You are looking at a signal-to-image encoding: consecutive vibration samples arranged as the rows of a grayscale square. Diagnose the bearing from this image, choosing from: normal, inner_race, outer_race, ball.
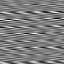
Answer: outer_race